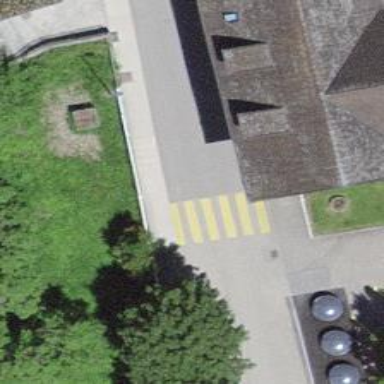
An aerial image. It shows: Uncontrolled zebra crossing with zebra markings.